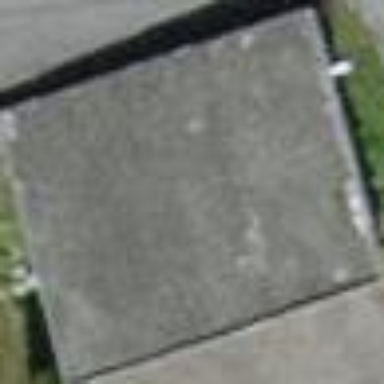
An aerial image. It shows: Garage building.